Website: bh-photo
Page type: payment
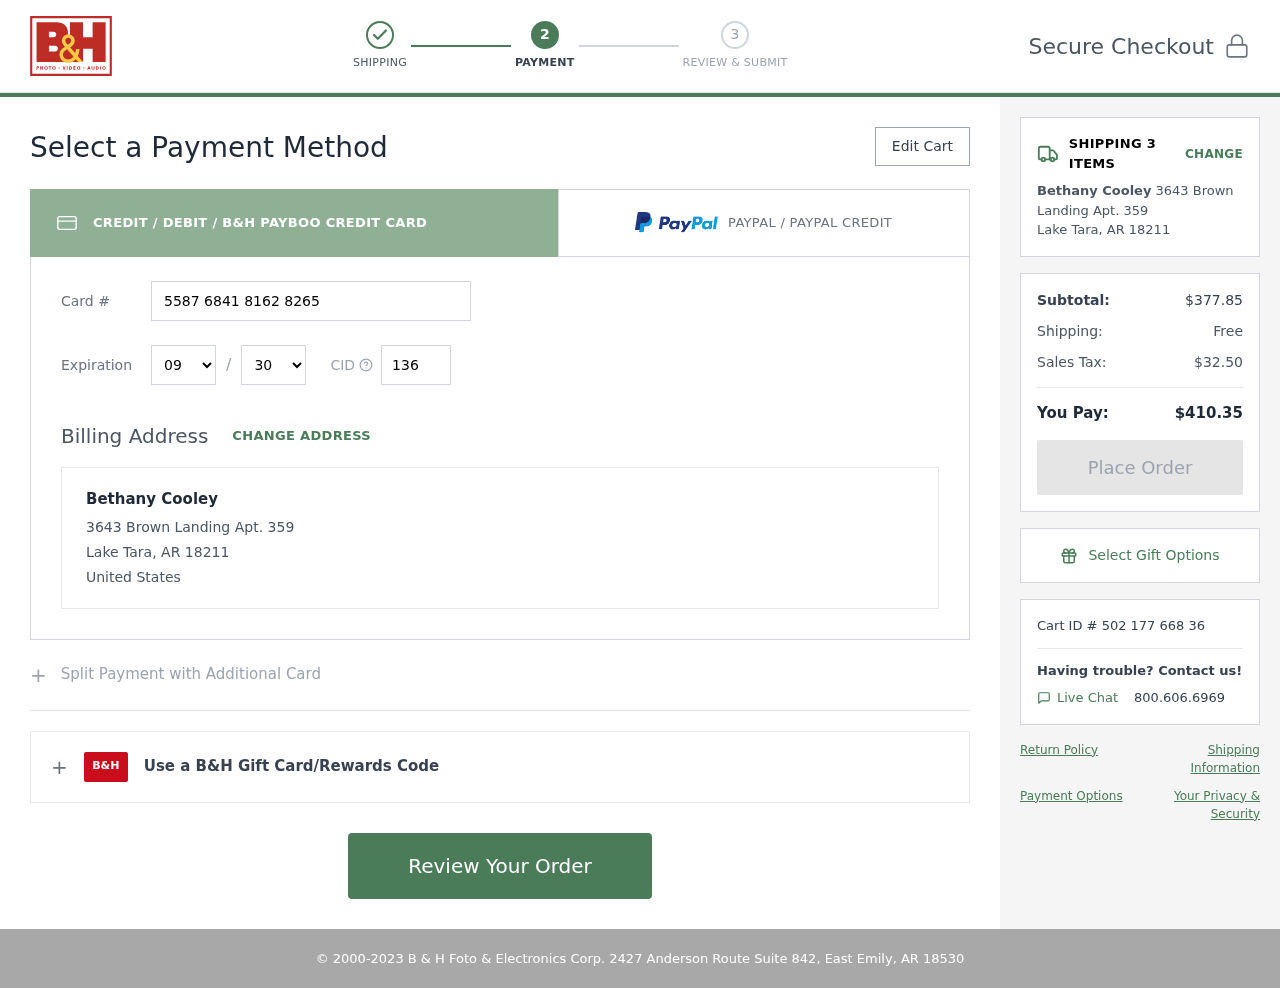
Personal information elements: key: PII_CARD_CVV
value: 136
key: PII_CARD_EXPIRY_MONTH
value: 09
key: PII_CARD_EXPIRY_YEAR
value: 30
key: PII_CARD_NUMBER
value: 5587 6841 8162 8265
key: PII_CITY_STATE_ZIP
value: Lake Tara, AR 18211
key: PII_COUNTRY
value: United States
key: PII_FULLNAME
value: Bethany Cooley
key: PII_STREET
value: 3643 Brown Landing Apt. 359
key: PII_FULLNAME2
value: Bethany Cooley
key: PII_CITY
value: Lake Tara
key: PII_STATE_ABBR
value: AR
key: PII_POSTCODE
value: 18211
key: PII_POSTCODE_FULL
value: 18211
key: PII_CITY_STATE
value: Lake Tara, AR
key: PII_POSTCODE_NUMERIC
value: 18211
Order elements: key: ORDER_NUM_ITEMS
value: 3
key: ORDER_SUBTOTAL
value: $377.85
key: ORDER_SHIPPING_COST
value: Free
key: ORDER_TAX
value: $32.50
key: ORDER_TOTAL
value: $410.35
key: ORDER_ID
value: Cart ID # 502 177 668 36